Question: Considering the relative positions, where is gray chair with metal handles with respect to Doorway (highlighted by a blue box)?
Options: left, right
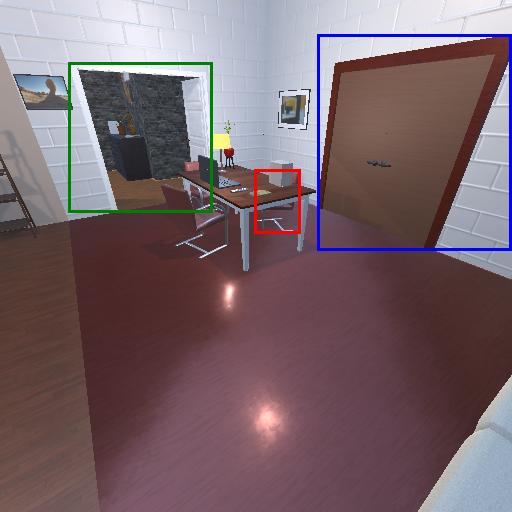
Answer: left